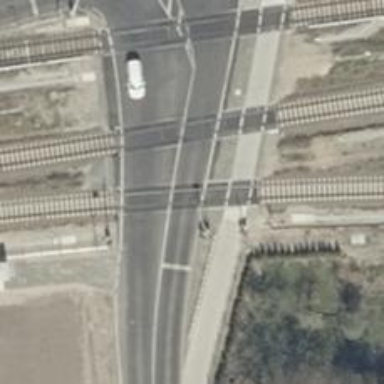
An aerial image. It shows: Level crossing at the railway with full barrier.